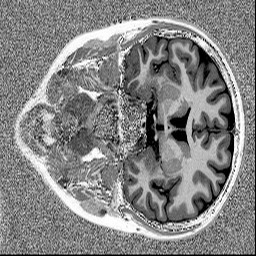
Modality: MP2RAGE
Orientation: coronal
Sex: female